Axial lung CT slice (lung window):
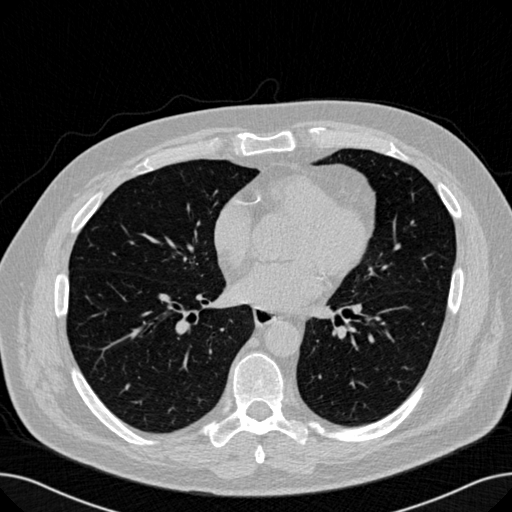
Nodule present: no